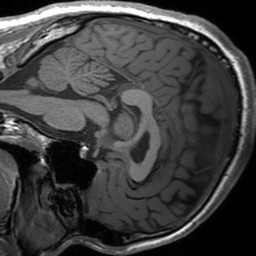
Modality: T1w
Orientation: sagittal
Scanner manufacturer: siemens
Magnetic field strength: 3 T
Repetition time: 1.54 s
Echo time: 0.00234 s